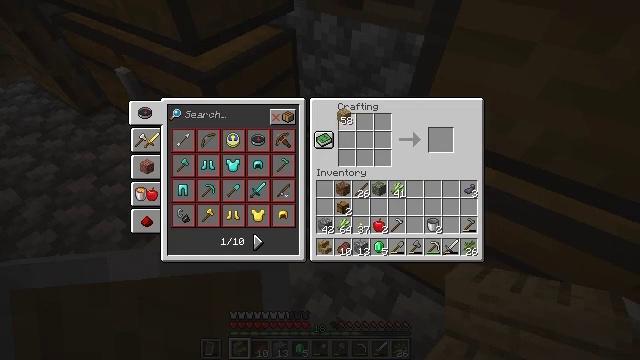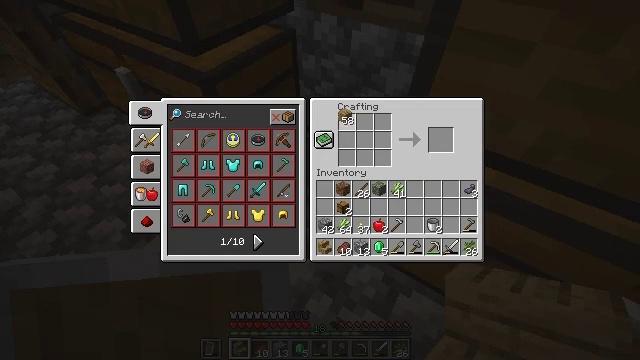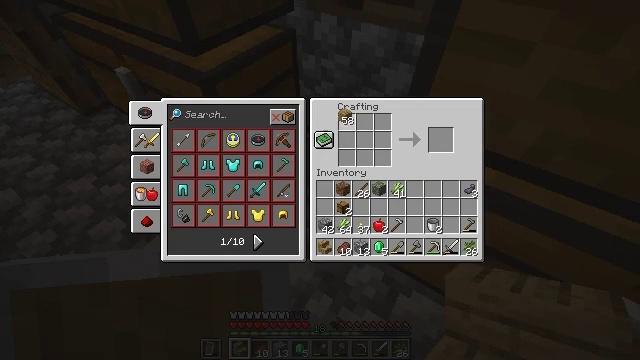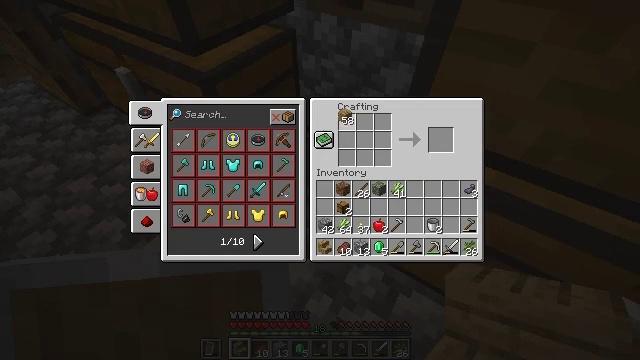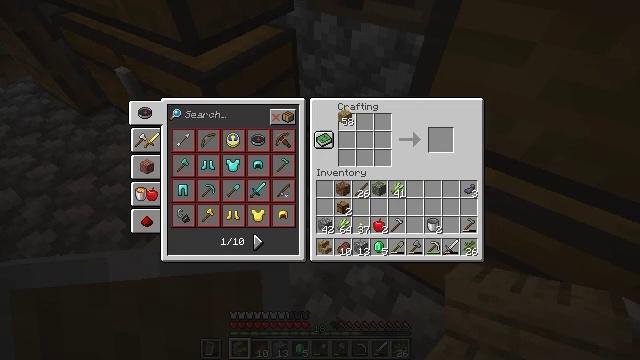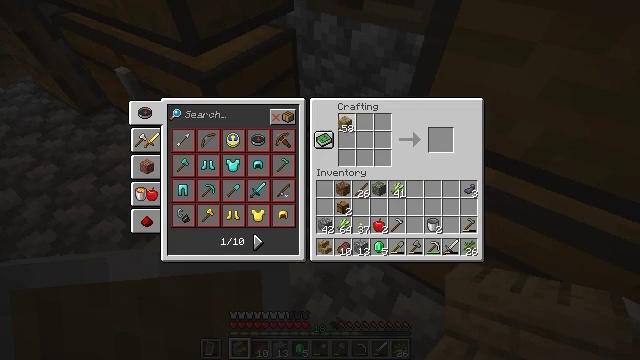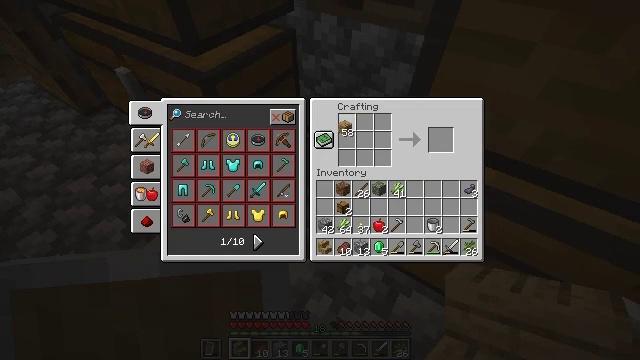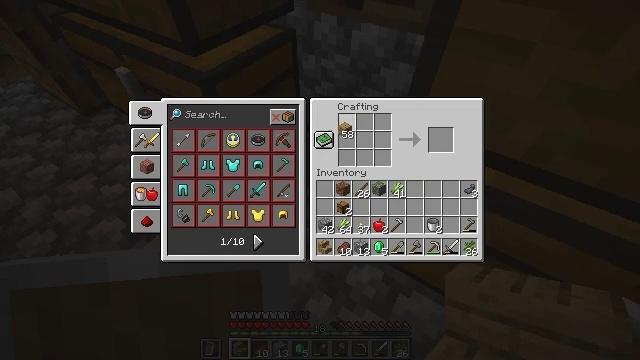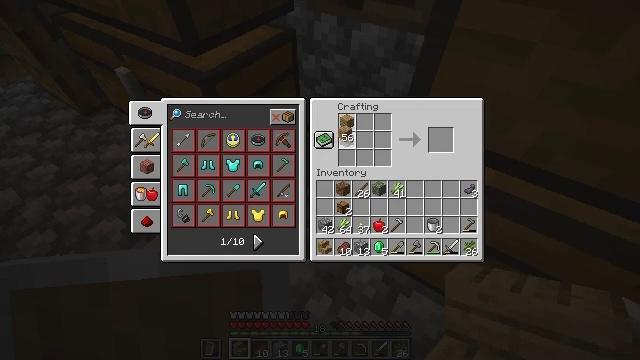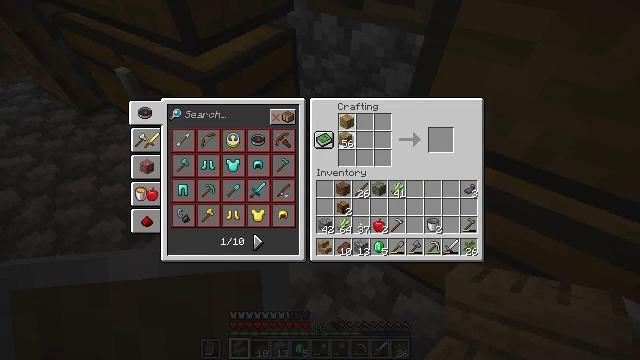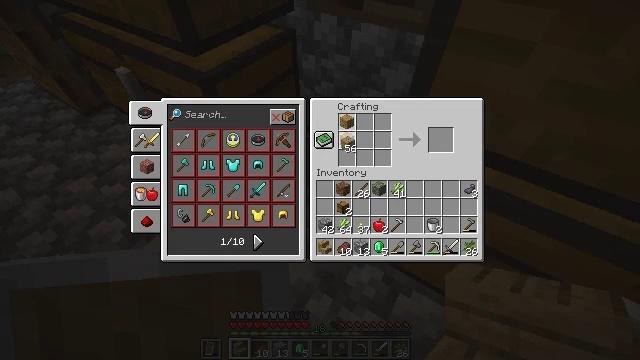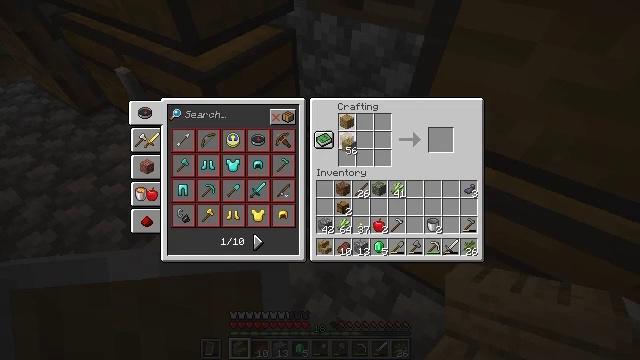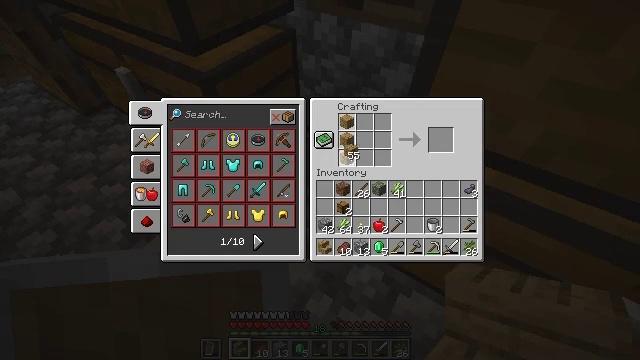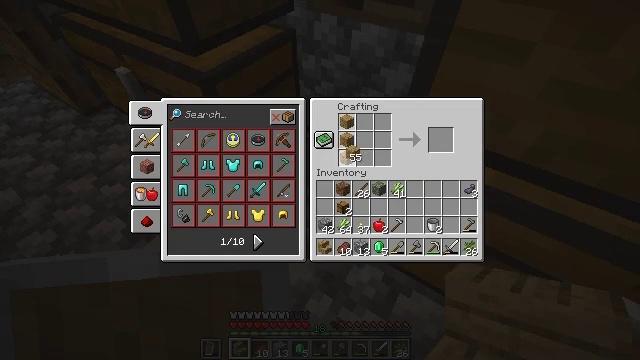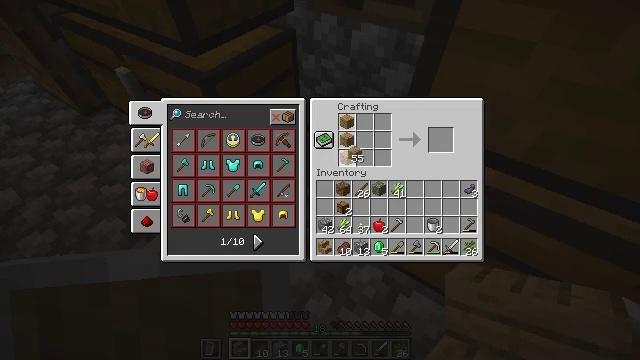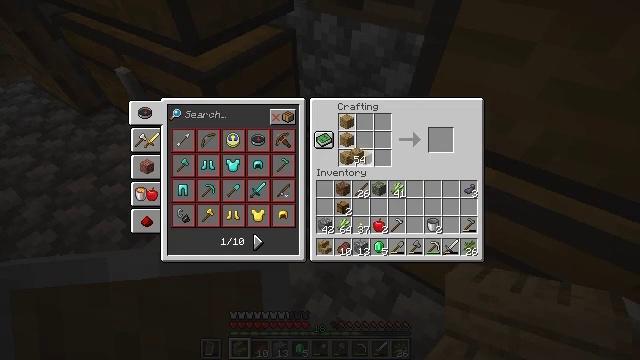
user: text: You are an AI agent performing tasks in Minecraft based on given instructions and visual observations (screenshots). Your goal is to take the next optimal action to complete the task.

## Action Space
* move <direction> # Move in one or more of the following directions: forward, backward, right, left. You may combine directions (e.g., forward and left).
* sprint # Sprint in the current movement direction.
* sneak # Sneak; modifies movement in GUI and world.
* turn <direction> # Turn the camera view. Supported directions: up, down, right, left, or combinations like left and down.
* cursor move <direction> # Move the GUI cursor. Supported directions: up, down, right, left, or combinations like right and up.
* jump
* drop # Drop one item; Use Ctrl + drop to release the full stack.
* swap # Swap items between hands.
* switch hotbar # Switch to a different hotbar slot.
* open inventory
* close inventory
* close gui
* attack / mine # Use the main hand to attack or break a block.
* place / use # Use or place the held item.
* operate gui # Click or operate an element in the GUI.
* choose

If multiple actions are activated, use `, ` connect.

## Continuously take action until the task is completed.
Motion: motion action
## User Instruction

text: Open the crafting table and craft oak stairs with oak planks.
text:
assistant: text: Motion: no_op
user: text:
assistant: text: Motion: no_op
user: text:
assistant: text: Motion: no_op
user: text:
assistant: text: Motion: use / place
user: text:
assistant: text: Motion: use / place
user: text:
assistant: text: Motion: use / place
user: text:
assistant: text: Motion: use / place
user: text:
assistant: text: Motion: use / place
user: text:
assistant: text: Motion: use / place
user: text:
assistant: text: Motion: use / place
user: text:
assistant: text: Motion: use / place
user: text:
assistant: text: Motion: use / place
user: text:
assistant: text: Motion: use / place
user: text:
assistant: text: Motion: use / place
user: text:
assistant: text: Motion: use / place
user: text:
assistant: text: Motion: use / place
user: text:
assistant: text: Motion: turn right, use / place
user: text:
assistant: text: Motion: use / place
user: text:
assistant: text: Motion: use / place
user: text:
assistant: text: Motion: use / place
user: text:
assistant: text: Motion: use / place
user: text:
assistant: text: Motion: use / place
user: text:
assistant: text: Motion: no_op
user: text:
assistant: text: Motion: turn left
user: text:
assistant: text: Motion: no_op
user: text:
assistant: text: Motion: no_op
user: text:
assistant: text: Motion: no_op
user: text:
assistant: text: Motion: no_op
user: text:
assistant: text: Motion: use / place
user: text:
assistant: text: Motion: use / place